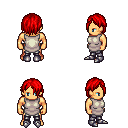
a pixel art fantasy rpg character, male body template, human, tanned skin, white tunic, metal pants, red bangs hairstyle, metal boots, four views (front, back, left, right), 2x2 character sprite sheet, small pixel art, hard edges, no anti-aliasing